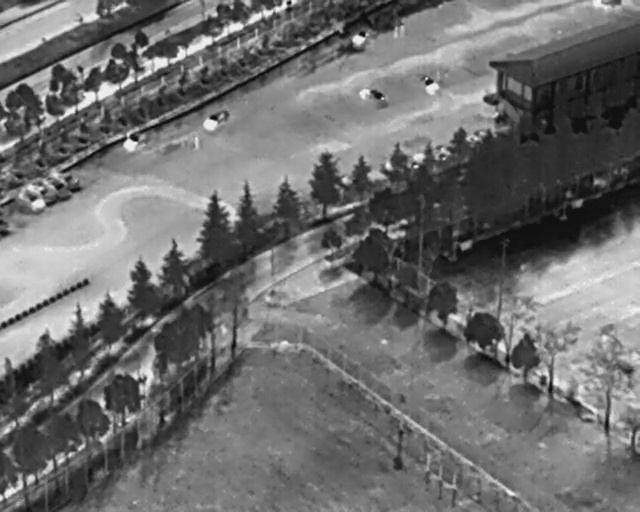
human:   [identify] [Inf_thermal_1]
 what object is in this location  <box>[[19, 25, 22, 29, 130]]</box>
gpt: <ref>1 small car at the top left</ref>